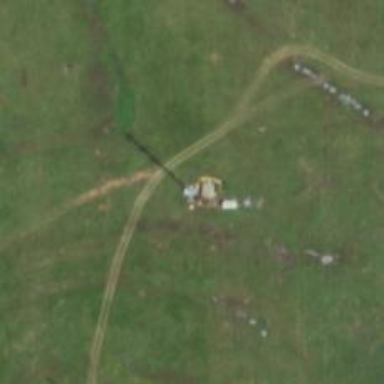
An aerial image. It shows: Mast tower used for communication.